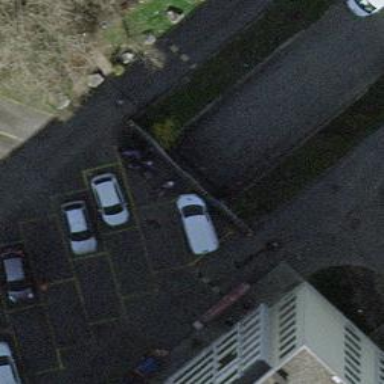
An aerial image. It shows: Parking area.